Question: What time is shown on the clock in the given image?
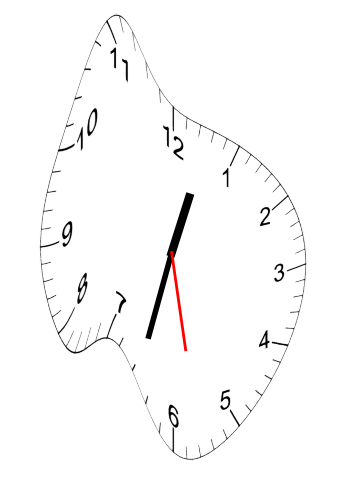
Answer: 12:32:28